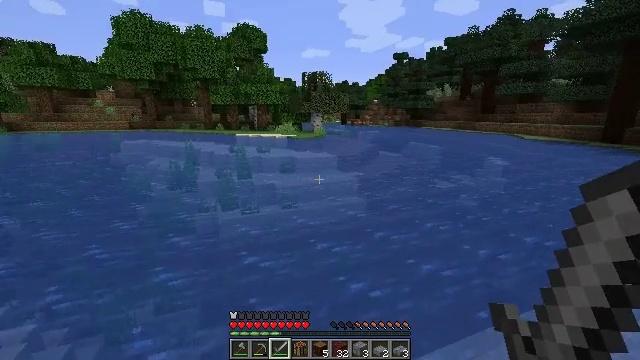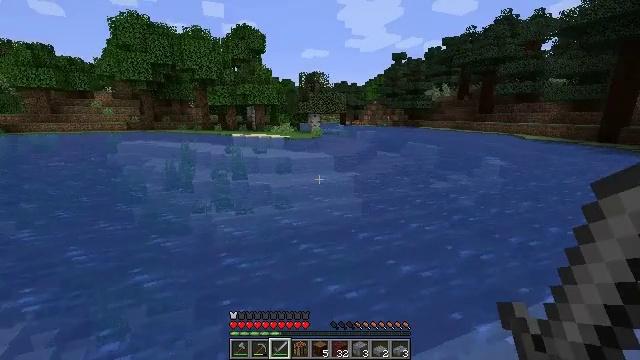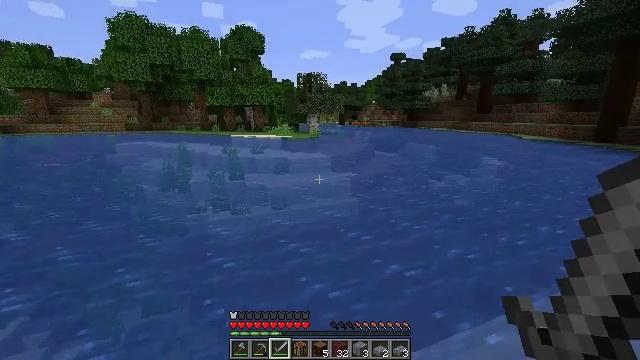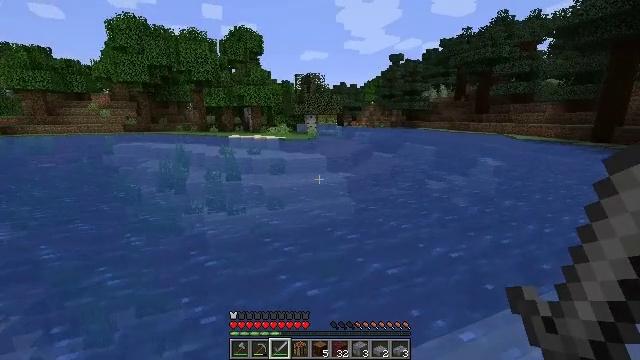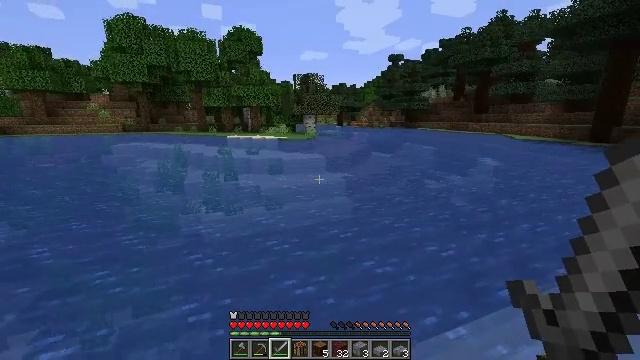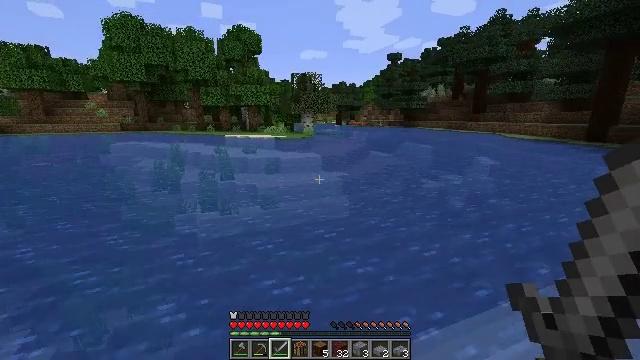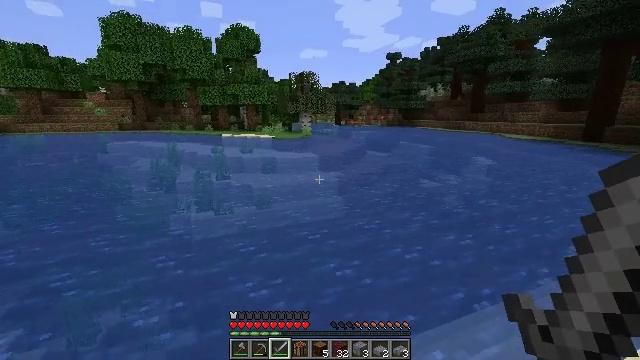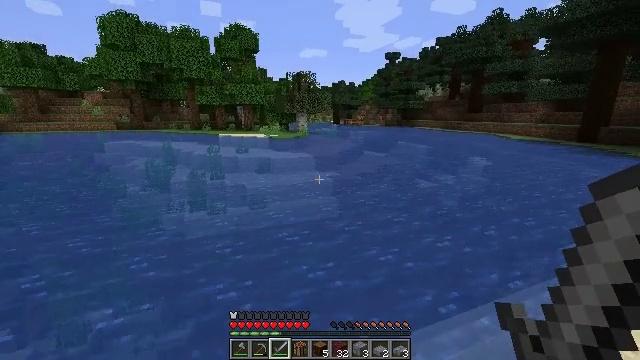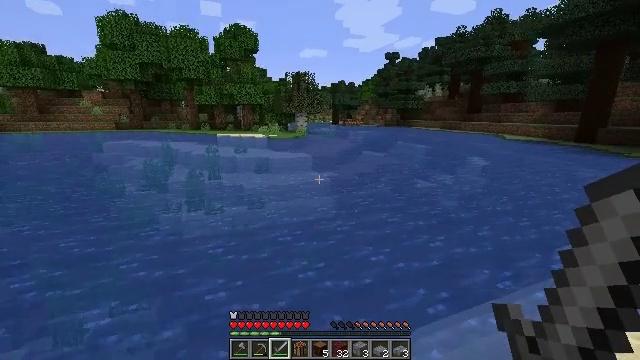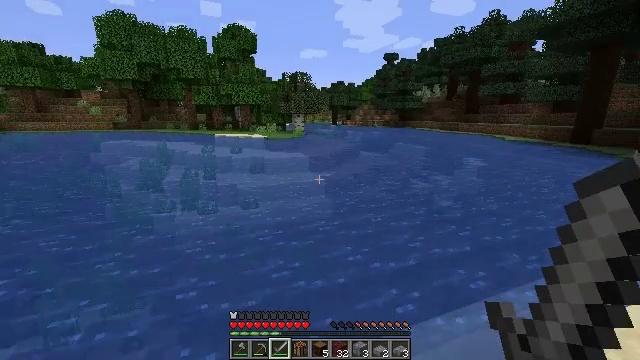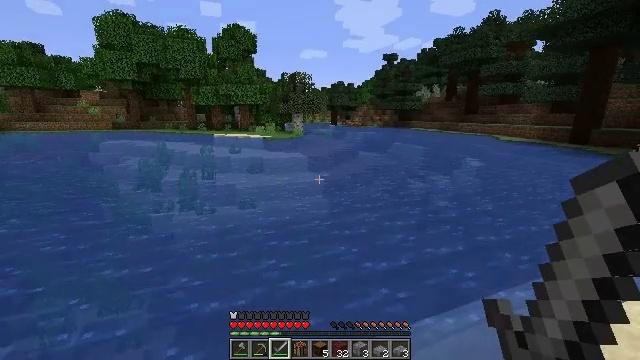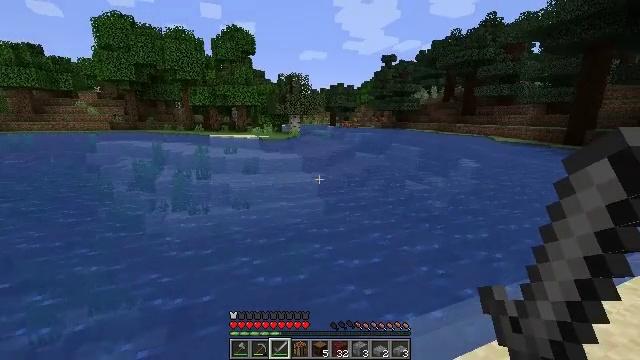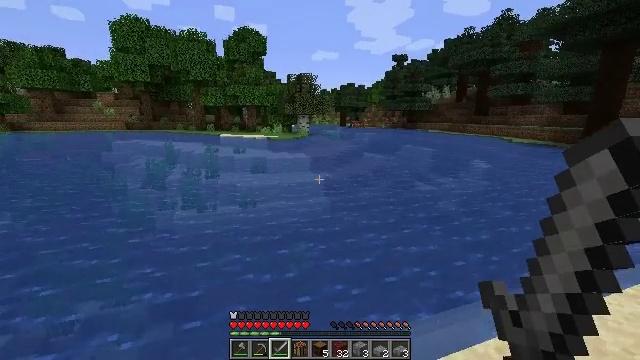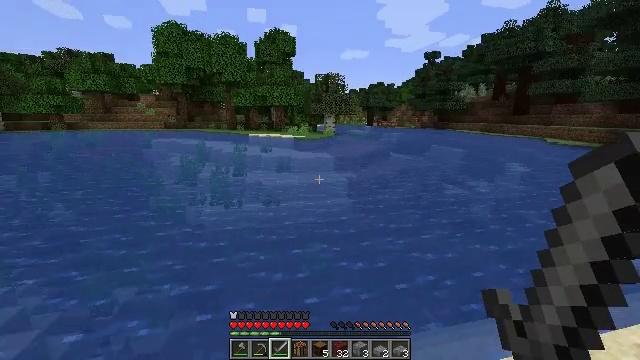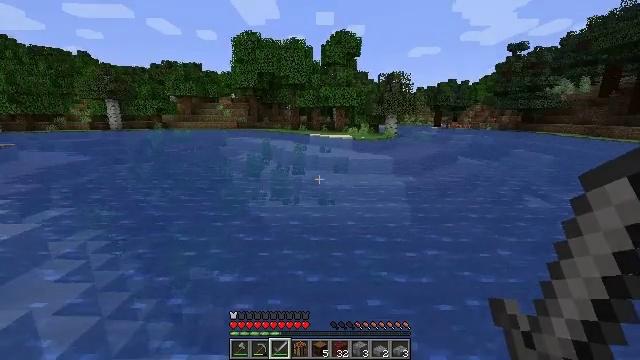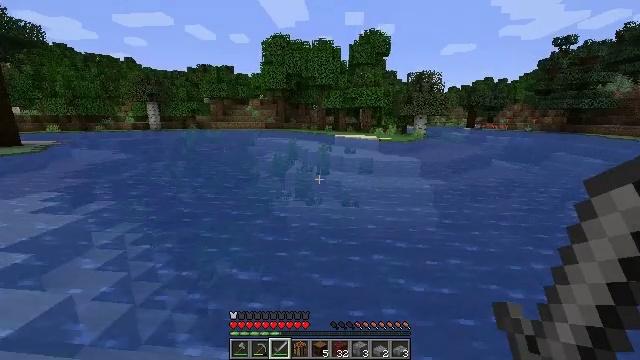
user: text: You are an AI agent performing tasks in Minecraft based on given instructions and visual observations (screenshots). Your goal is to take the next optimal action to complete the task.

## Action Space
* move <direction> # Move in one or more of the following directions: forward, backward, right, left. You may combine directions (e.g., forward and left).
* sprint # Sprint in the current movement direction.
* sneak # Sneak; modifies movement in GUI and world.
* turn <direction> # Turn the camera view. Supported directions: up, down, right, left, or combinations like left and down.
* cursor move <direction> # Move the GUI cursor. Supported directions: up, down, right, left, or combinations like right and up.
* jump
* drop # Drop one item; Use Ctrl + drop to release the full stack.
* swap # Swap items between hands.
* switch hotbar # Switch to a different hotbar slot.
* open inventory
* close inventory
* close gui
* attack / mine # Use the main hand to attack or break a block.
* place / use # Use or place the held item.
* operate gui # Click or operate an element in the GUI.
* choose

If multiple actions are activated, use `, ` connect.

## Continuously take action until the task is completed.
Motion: motion action
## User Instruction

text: Gather oak leaves by attacking.
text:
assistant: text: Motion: move right
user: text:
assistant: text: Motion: move right
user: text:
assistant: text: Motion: move right
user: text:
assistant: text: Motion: move right
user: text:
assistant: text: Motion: move right
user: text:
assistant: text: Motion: move right
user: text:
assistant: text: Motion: move right
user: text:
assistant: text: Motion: move right
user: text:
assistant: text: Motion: move right
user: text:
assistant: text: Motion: move right
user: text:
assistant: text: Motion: move right
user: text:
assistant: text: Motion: move right, turn left
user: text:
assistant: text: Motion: move right, turn left
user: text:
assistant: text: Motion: move forward and move right, turn left
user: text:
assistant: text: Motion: move forward and move right, turn left
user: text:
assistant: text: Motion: move forward and move right
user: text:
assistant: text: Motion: move forward, turn left
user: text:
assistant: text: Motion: move forward
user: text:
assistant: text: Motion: move forward
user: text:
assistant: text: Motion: move forward
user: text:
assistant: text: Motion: move forward
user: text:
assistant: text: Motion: move forward
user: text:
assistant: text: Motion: move forward
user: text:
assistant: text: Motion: move forward
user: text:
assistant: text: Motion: move forward, jump
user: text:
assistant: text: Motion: move forward, jump
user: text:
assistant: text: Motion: move forward, jump
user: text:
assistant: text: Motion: move forward, jump
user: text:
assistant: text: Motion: move forward, jump
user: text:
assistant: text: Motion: move forward, turn up, jump